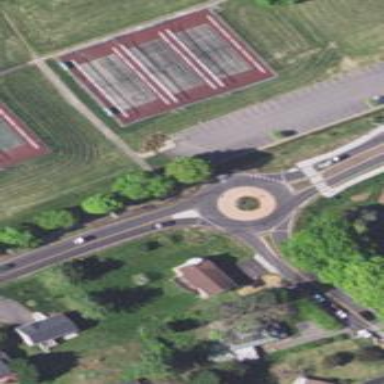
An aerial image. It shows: Tertiary road with asphalt surface leading to roundabout junction.